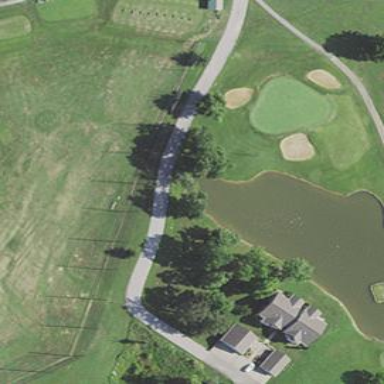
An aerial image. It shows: Golf rough area.